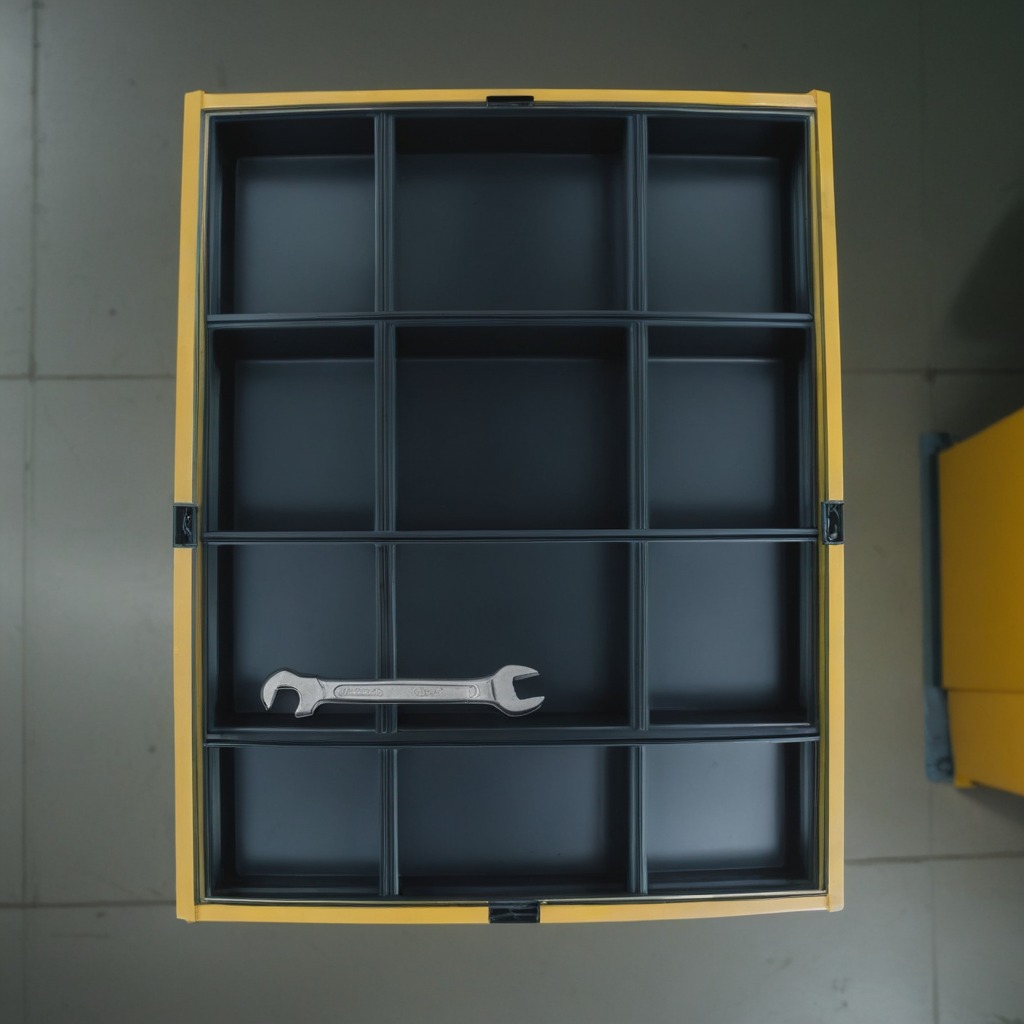
An wrench lies on the toolbox surface in an airplane hangar workshop.